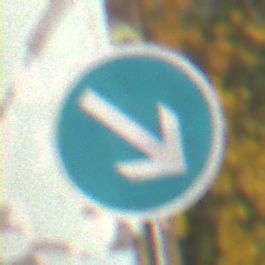
Verkehrszeichen: VorgeschriebeneVorbeifahrtRechts
Umgebung: Outdoor, Urban
Tageszeit: MorningAfternoon
Wetter: PartlyCloudy
Licht: Natural
Jahreszeit: NotSpecified
Kontrast: MediumContrast